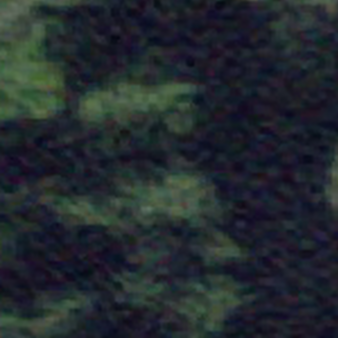
Label: other